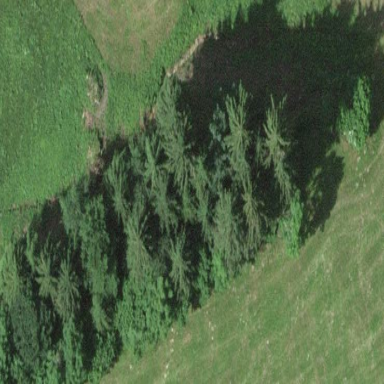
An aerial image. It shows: Forest area.